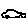
Label: car